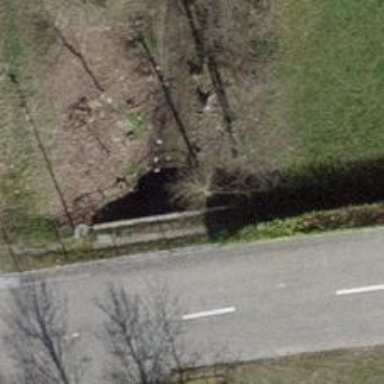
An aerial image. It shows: Culvert tunnel.